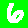
Digit: 6